Question: I have a problem. I have an inflate ListView with icons and texts. All items should have icons (ImageView) (with text1...text5) but last item should haven't an icon (text6). First image is OK, second too, but when I scroll up list (image 3) the icon with text1 disappear. Again when I scroll down list (image 4) the icon with text5 disappear...

'''
public class MyAdapter extends BaseAdapter {
/*
*/
public View getView(final int position, View view, ViewGroup parent) {
final ViewHolder holder;
if (view == null) {
view = layoutInflater.inflate(R.layout.list, null);
holder = new ViewHolder();
holder.textView1 = (TextView) view.findViewById(R.id.text_view);
holder.imageView1 = (ImageView) view.findViewById(R.id.icon);
view.setTag(holder);
} else {
holder = (ViewHolder) view.getTag();
}
/*
*/
//icons (text1 to text5)
if (array[position].isTrue()){
holder.imageView1.setImageResource(R.drawable.icon1);
}
else if (!array[position].isTrue()){
holder.imageView1.setImageResource(R.drawable.icon2);
}
/*
*/
//last item is always equal -1 (text6)
if (array[position].getId == -1){
holder.imageView1.setVisibility(View.GONE);
}
'''
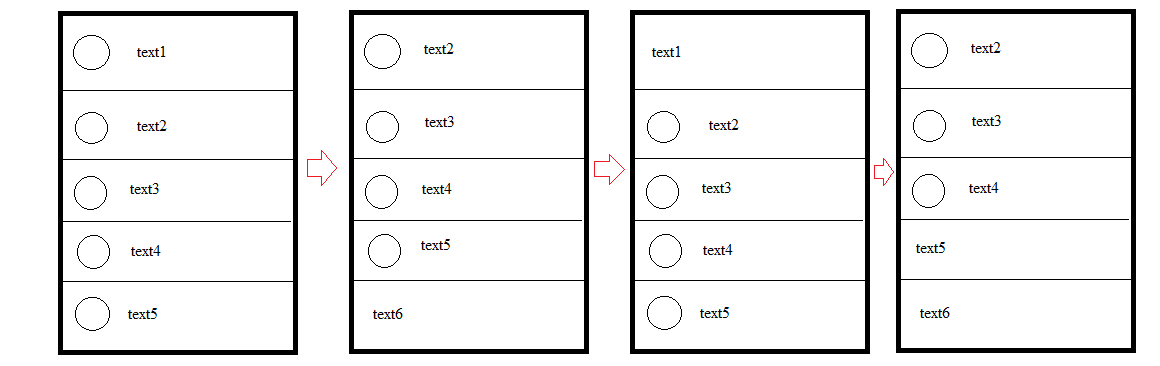
Answer: '''
if (array[position].getId == -1){
holder.imageView1.setVisibility(View.GONE);
}
else
{
holder.imageView1.setVisibility(View.VISIBLE);
}
'''